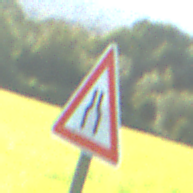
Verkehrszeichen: VerengteFahrbahn
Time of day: MorningAfternoon
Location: Outdoor (Nature)
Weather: PartlyCloudy
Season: NotSpecified
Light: Natural